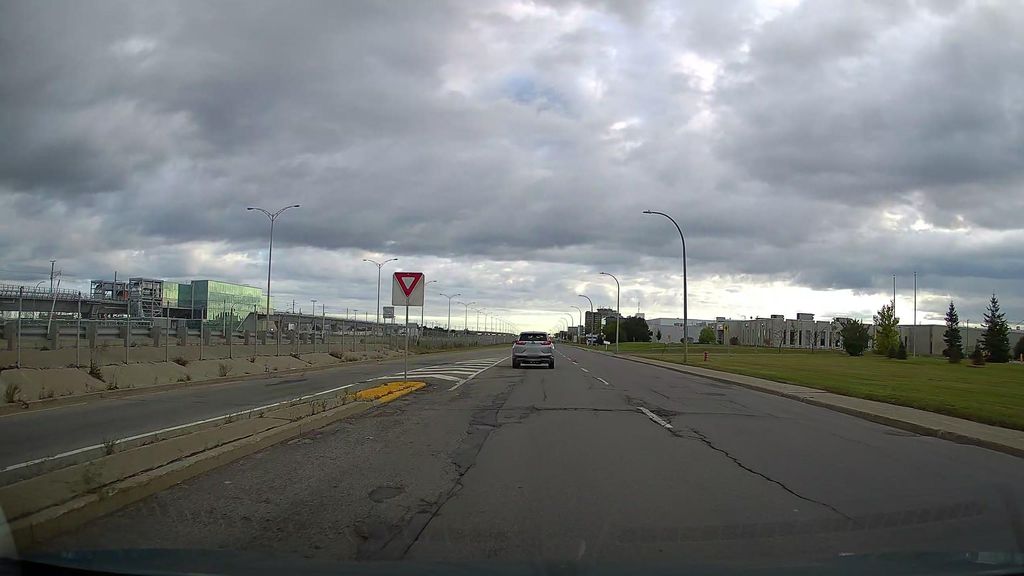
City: montreal